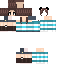
A female human skin with medium skin, wearing brown long hair dressed in a blue tshirt and blue shorts, featuring a closed mouth.